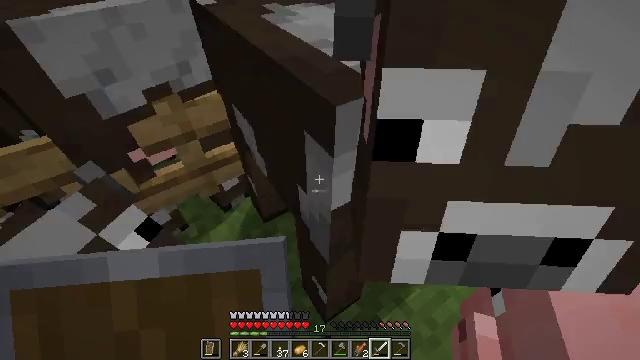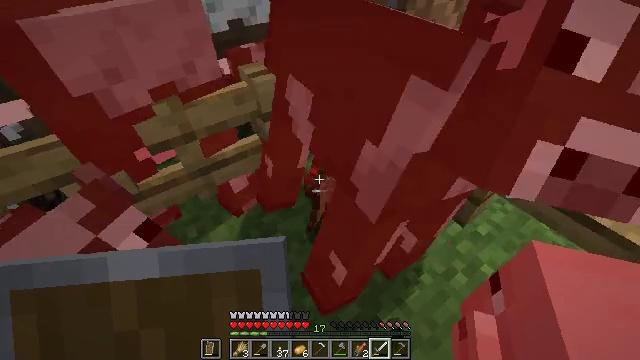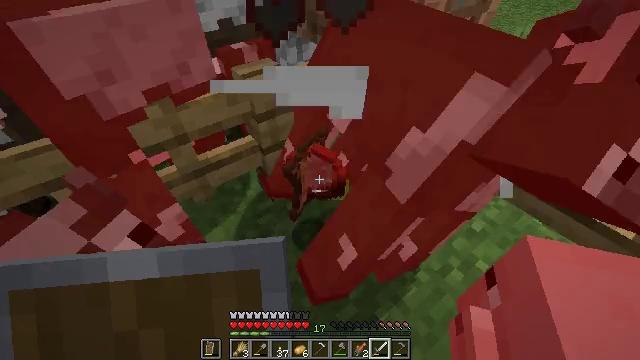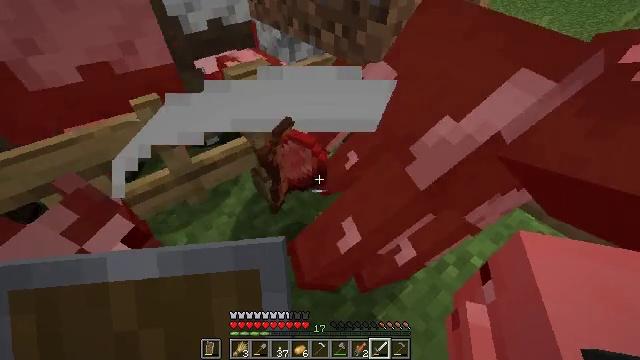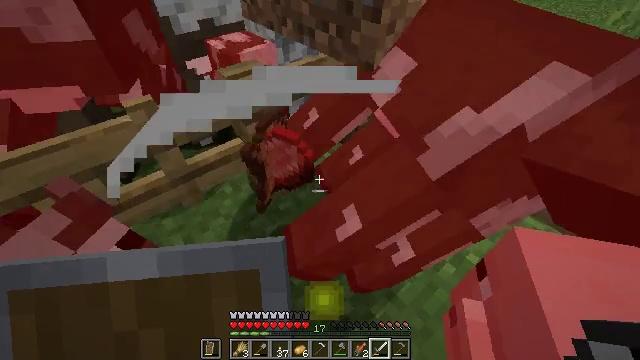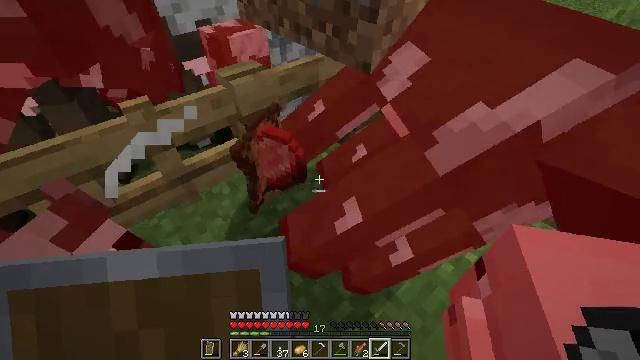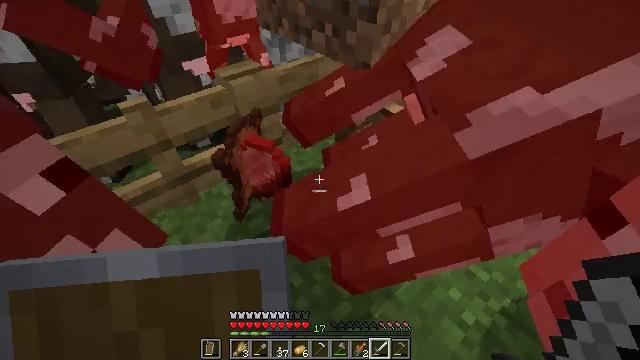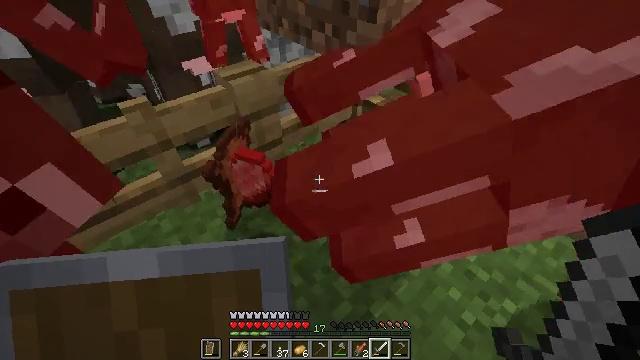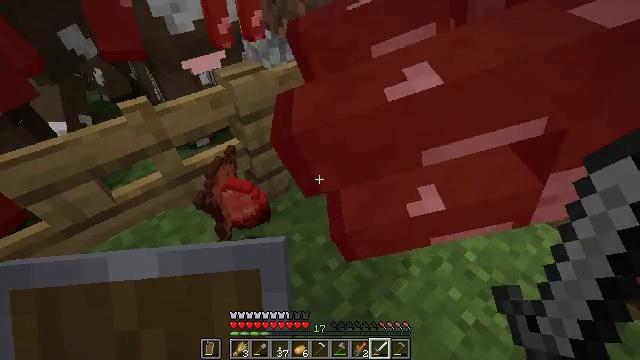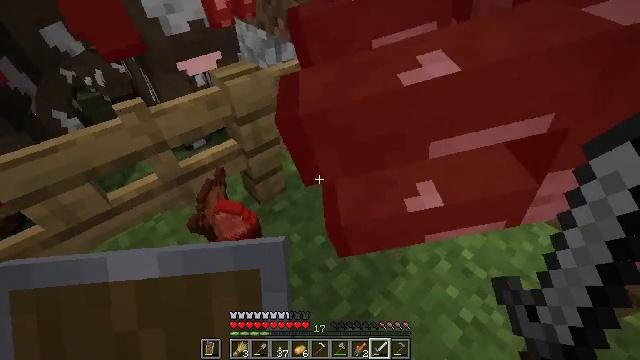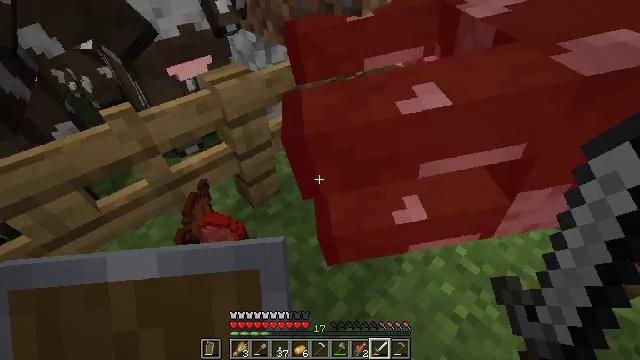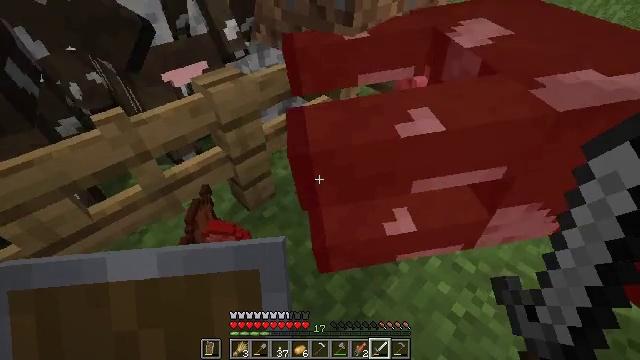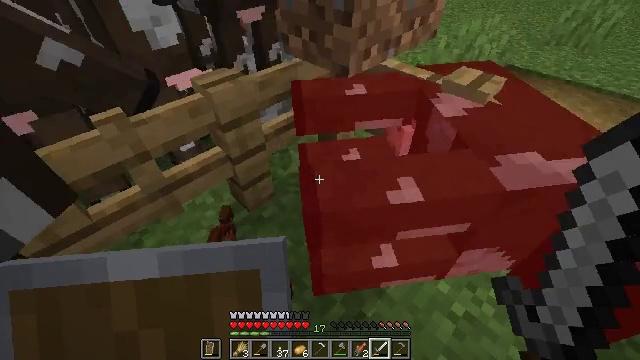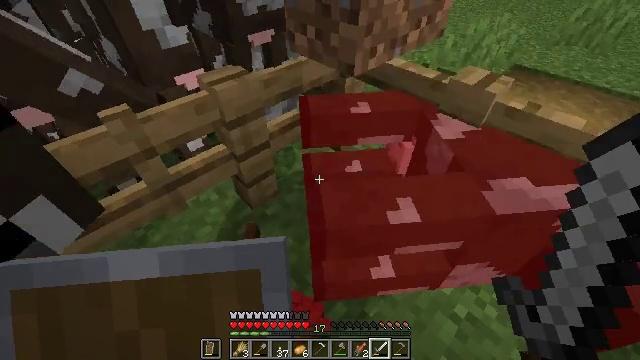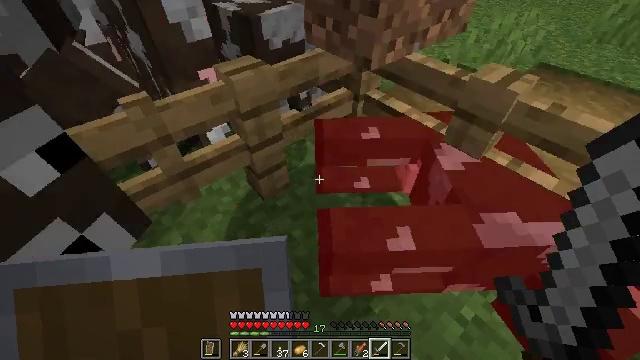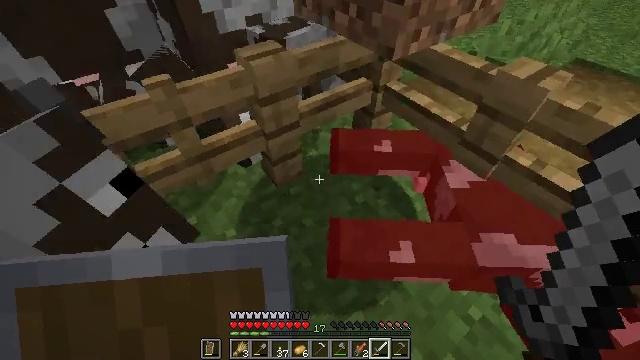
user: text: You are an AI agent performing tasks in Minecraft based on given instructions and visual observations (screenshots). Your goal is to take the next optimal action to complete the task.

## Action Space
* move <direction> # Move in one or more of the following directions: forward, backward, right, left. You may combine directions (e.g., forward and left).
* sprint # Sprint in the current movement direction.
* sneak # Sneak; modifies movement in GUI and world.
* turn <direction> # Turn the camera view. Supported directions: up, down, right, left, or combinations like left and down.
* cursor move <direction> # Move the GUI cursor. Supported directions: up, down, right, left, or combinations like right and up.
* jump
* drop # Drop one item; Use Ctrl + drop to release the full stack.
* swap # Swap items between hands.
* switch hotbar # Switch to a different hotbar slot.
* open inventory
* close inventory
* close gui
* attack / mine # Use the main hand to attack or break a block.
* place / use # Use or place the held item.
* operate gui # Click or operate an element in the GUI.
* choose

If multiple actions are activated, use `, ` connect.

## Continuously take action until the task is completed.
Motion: motion action
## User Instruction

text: Collect wheat crops.
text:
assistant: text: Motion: no_op
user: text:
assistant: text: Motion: turn right
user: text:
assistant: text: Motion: turn right
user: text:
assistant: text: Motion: turn right
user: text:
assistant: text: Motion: no_op
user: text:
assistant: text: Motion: no_op
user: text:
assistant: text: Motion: no_op
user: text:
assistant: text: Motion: no_op
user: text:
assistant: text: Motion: no_op
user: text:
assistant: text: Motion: turn right
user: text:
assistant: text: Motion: turn right
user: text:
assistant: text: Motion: no_op
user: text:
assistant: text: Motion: turn left
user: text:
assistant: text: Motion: turn left and down
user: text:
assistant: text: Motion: turn left and down
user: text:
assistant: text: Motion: turn left and down
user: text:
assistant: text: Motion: turn left and down
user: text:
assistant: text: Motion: turn left and down
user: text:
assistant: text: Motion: turn left and down
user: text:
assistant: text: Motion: turn left
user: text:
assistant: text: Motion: no_op
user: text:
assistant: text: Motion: turn left
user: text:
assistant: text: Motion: turn left
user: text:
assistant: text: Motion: turn left
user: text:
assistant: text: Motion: turn left and up
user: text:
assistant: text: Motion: turn left and up
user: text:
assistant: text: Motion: turn left and up
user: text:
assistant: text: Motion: turn left and up
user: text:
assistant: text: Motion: turn left
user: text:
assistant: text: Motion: turn left